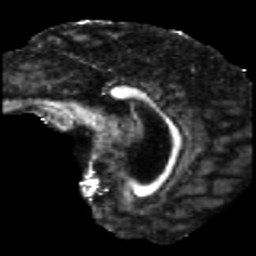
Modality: FA
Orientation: sagittal
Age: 41
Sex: male
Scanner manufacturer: siemens
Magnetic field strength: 3 T
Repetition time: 5.25 s
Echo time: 0.08 s